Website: home-depot
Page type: billing-address
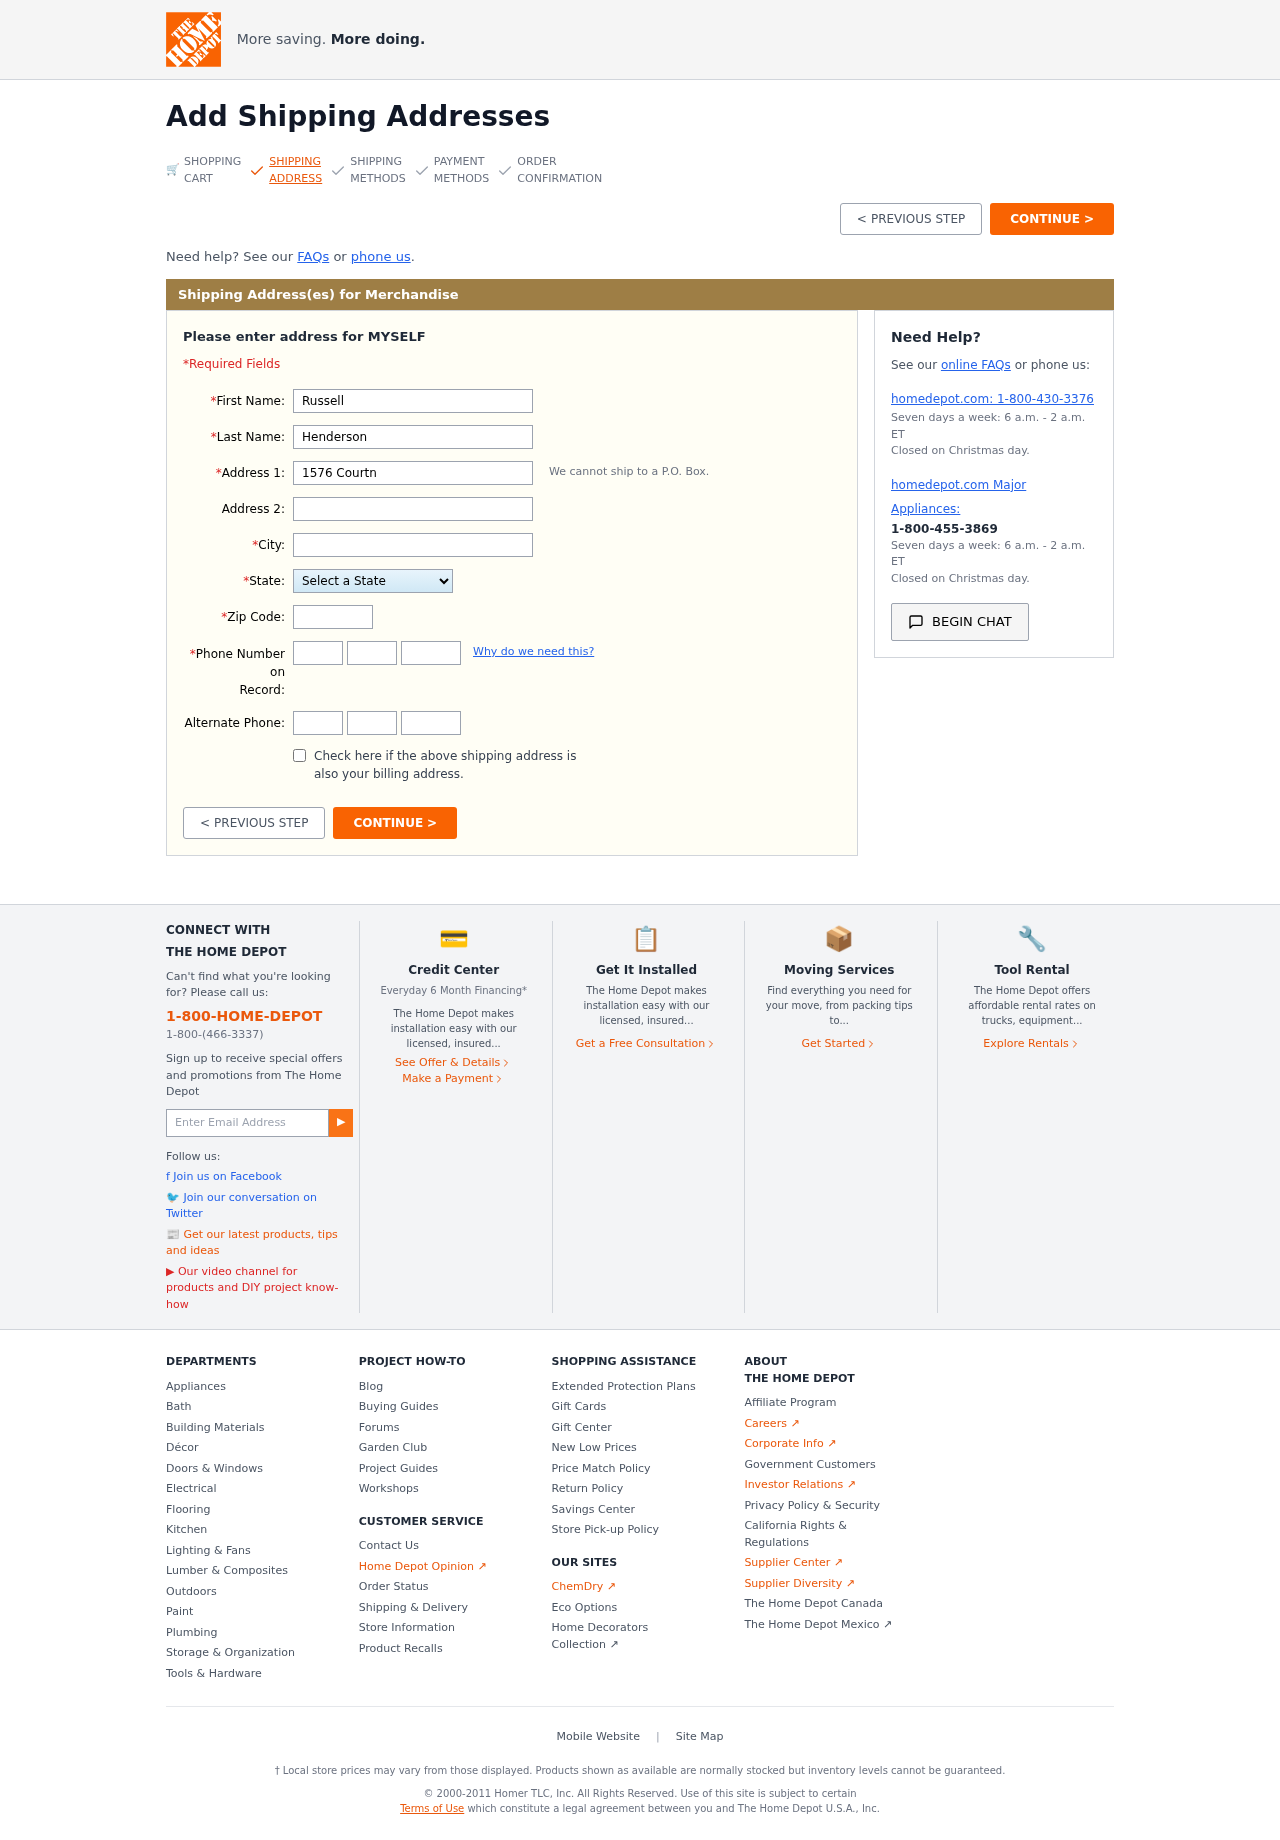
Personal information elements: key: PII_STATE
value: Delaware
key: PII_FIRSTNAME
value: Russell
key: PII_LASTNAME
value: Henderson
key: PII_STREET
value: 1576 Courtney Rest
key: PII_CITY
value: New Johnnytown
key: PII_POSTCODE
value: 18135
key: PII_PHONE_AREA
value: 714
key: PII_PHONE_PREFIX
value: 566
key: PII_PHONE_LINE
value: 0029
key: PII_PHONE_ALT_AREA
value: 814
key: PII_PHONE_ALT_PREFIX
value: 519
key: PII_PHONE_ALT_LINE
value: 8952